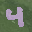
Label: 4